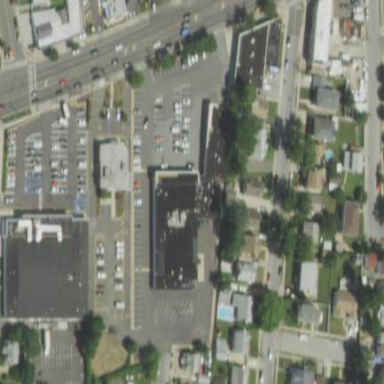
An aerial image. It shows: Parking area with surface.